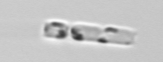
Label: Cerataulina_pelagica